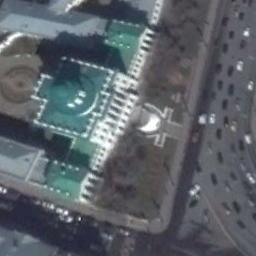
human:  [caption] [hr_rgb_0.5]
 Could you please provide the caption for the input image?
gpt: There is a church with green roof next to a road with many cars .

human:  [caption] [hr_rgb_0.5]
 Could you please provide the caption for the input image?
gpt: A cathedral with a green roof, The main house in the middle of the church has a round roof, Many trees and a road around the church, And many cars on the road .

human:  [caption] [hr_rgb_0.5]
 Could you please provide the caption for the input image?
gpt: The green church with a green circular pointed tower and a road has some cars are in front of the church .

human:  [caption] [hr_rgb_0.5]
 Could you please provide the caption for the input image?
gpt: This is a church with many trees in the middle .

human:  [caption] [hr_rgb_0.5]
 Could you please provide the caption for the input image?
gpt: There are many cars on the road near the church .